Question: I downloaded the <URL> from git and dragged the '.xcodeproj' into my project target and all that worked fine but when I try to import 'BeamMusicPlayerViewController.h' to the existing project xcode says the file can't be found.
Screenshot of the library successfully added to my project:

I don't understand why I'm not able to import the BeamMusicPlayer header files to my project. Does anyone know why?
** EDIT **
I checked my library search paths and even added the BeamMusicPlayer folder explicity but it didn't help.
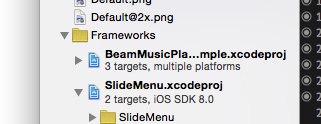
Answer: This worked once I used cocoapods to install the desired library. <URL> I'm still put-out that I couldn't figure out how to install this without cocoapods AND I'm finding out that uninstalling a library added with cocoapods is more of a pain than it's worth.